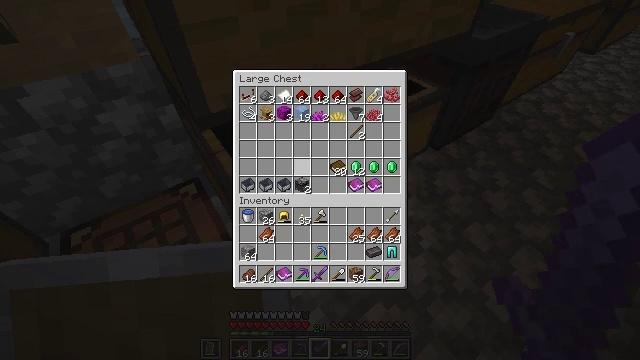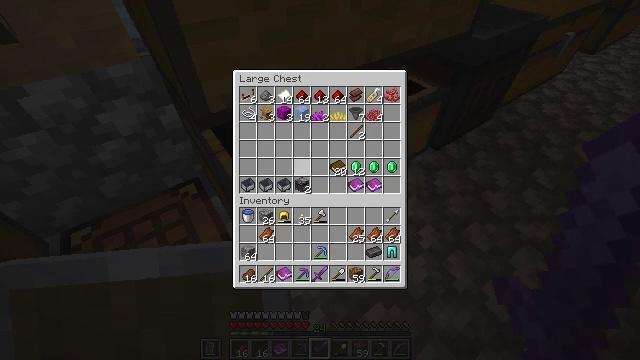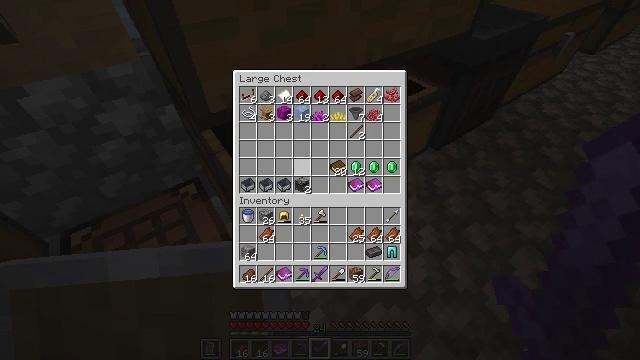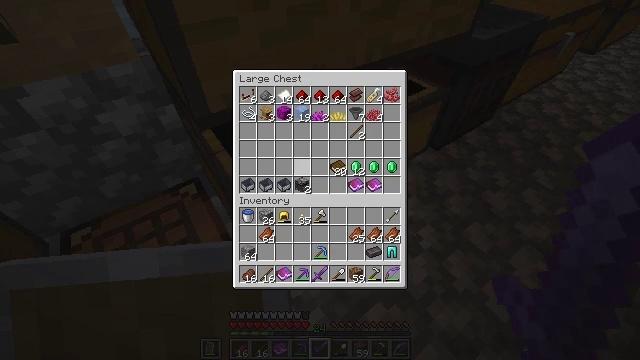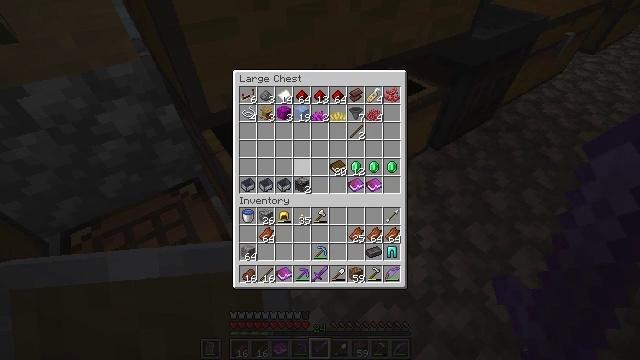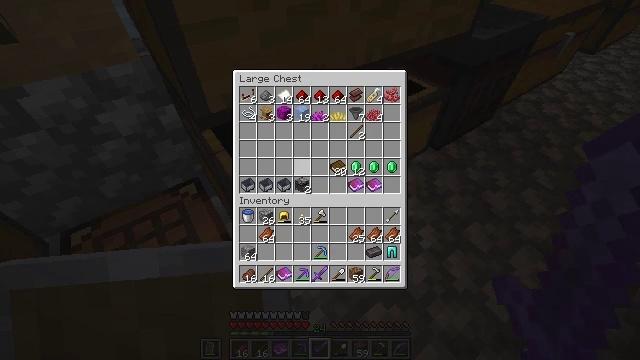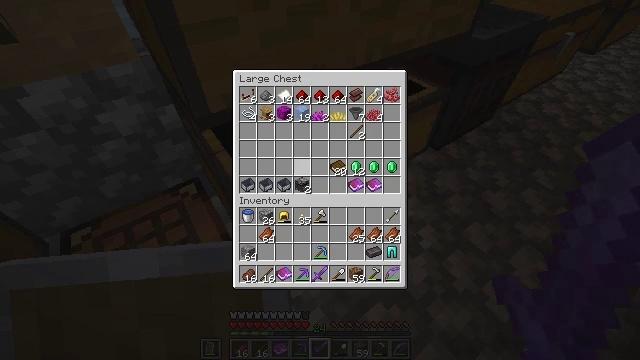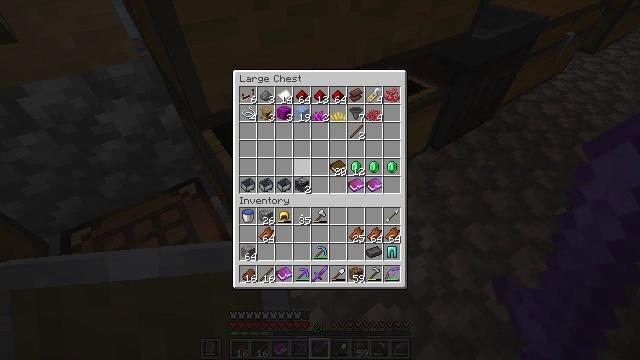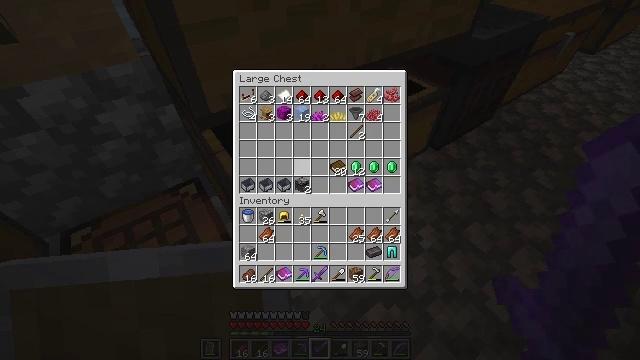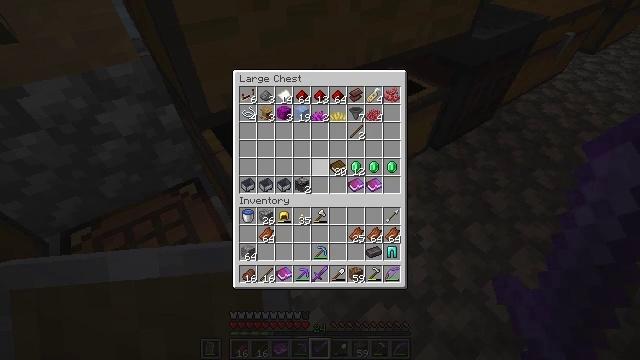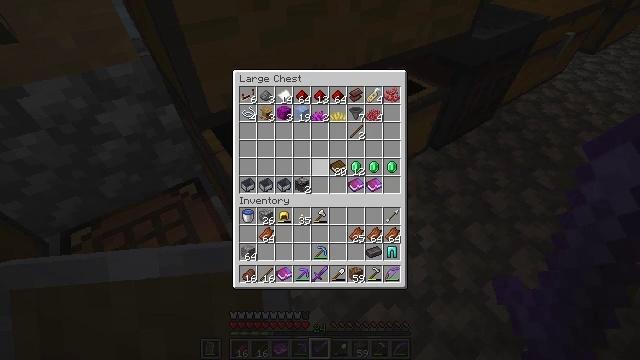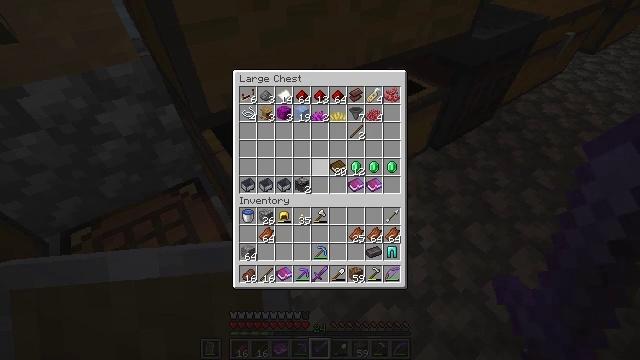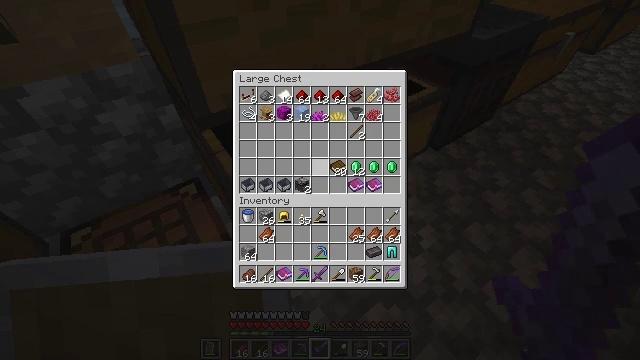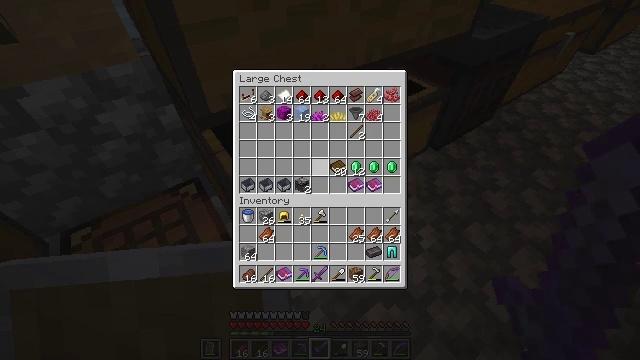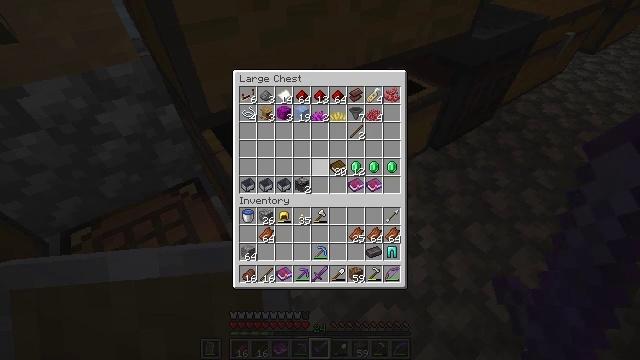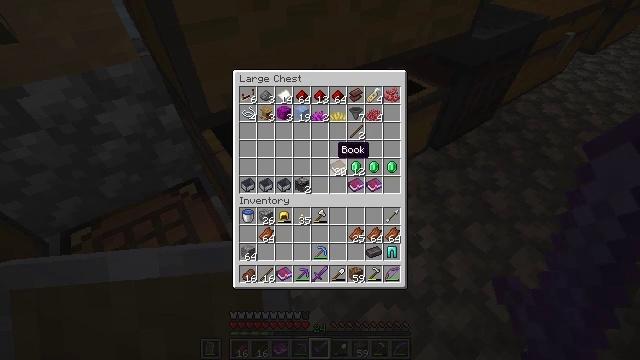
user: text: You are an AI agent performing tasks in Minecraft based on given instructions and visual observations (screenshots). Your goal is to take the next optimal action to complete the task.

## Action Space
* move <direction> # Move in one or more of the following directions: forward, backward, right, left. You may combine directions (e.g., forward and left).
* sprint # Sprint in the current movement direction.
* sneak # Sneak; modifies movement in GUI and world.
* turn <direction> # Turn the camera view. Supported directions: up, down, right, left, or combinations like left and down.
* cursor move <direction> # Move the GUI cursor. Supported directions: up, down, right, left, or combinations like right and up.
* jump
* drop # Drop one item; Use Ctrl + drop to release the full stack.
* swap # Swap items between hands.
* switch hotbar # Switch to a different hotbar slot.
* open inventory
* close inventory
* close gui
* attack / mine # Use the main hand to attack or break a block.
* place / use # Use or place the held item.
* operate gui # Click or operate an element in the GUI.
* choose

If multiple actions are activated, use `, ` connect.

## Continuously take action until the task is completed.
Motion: motion action
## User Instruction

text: Open a smithing table to make netherite leggings.
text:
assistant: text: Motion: no_op
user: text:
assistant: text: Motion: no_op
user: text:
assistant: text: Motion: no_op
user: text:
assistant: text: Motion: no_op
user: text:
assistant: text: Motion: no_op
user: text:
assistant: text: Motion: no_op
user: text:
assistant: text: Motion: no_op
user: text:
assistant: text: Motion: no_op
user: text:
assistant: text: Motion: no_op
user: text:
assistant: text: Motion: no_op
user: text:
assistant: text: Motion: no_op
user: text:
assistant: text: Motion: no_op
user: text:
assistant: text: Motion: no_op
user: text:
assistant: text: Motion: no_op
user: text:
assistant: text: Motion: no_op
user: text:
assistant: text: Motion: no_op
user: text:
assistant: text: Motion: no_op
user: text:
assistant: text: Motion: no_op
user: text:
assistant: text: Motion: no_op
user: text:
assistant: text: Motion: no_op
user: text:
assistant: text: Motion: no_op
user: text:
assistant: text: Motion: no_op
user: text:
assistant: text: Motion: no_op
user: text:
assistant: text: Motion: open inventory
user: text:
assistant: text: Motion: turn right, open inventory
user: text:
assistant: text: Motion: turn right
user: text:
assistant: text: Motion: turn right
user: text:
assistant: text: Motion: turn right and down
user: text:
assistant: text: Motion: turn right
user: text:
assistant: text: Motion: turn right and up